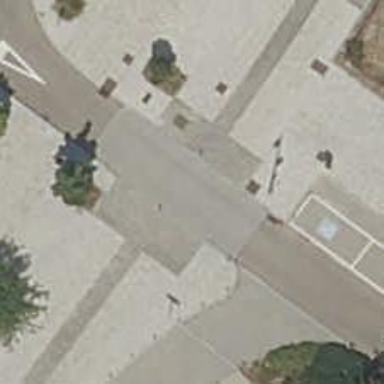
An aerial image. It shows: Uncontrolled crossing on the road.